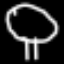
Label: mushroom